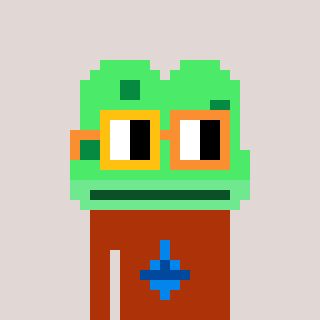
a pixel art character with square yellow and orange glasses, a frog-shaped head and a hotbrown-colored body on a warm background